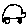
Label: car